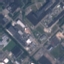
Land use / land cover class: Industrial